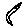
Label: moon